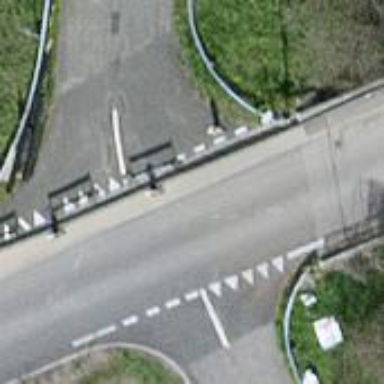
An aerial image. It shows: Road with "give way" sign.